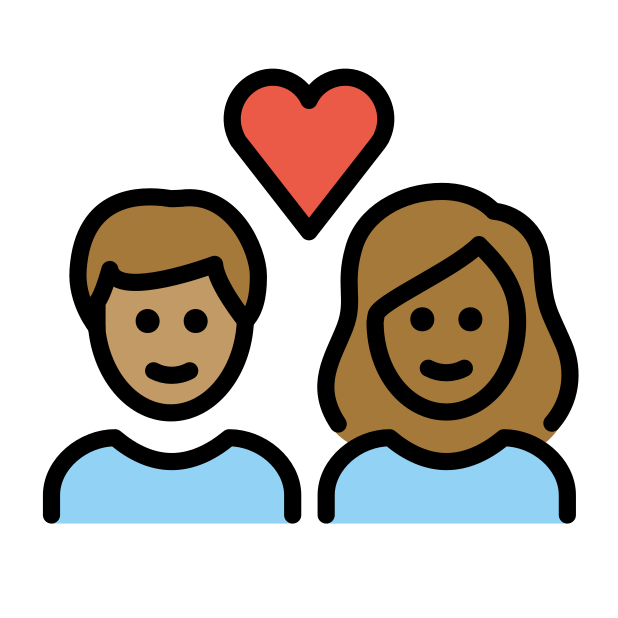
couple with heart: woman, man, medium skin tone, medium-dark skin tone